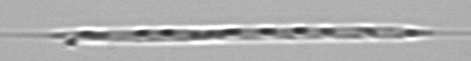
Label: Rhizosolenia